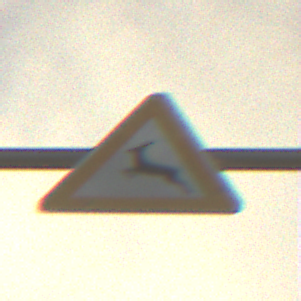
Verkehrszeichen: WildwechselRechts
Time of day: SunriseSunset
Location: Outdoor (Nature)
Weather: PartlyCloudy
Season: NotSpecified
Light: Natural